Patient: sex M, age 28
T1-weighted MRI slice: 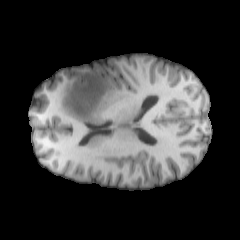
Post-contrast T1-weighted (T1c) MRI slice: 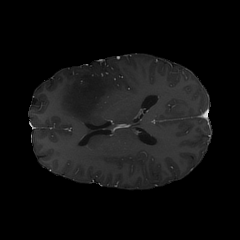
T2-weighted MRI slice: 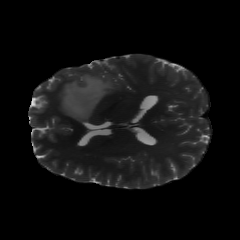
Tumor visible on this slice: yes
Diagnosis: Astrocytoma, IDH-mutant
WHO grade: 2